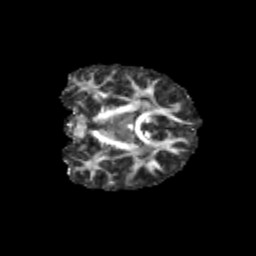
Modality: FA
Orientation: coronal
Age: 10
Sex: male
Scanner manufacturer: siemens
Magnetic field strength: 3 T
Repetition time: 3.8 s
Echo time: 0.07 s